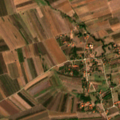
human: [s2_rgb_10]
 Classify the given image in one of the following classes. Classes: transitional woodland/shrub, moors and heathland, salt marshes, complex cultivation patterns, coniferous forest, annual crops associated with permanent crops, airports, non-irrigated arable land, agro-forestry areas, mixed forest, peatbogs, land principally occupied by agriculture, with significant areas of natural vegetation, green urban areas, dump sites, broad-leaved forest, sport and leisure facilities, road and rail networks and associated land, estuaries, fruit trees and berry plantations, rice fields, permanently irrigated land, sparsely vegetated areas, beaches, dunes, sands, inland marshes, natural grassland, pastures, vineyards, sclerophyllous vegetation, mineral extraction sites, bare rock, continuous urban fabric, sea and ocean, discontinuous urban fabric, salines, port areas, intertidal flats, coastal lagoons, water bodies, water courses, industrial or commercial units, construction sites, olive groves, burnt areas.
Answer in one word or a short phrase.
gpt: fruit trees and berry plantations, complex cultivation patterns, land principally occupied by agriculture, with significant areas of natural vegetation